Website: bh-photo
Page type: receipt
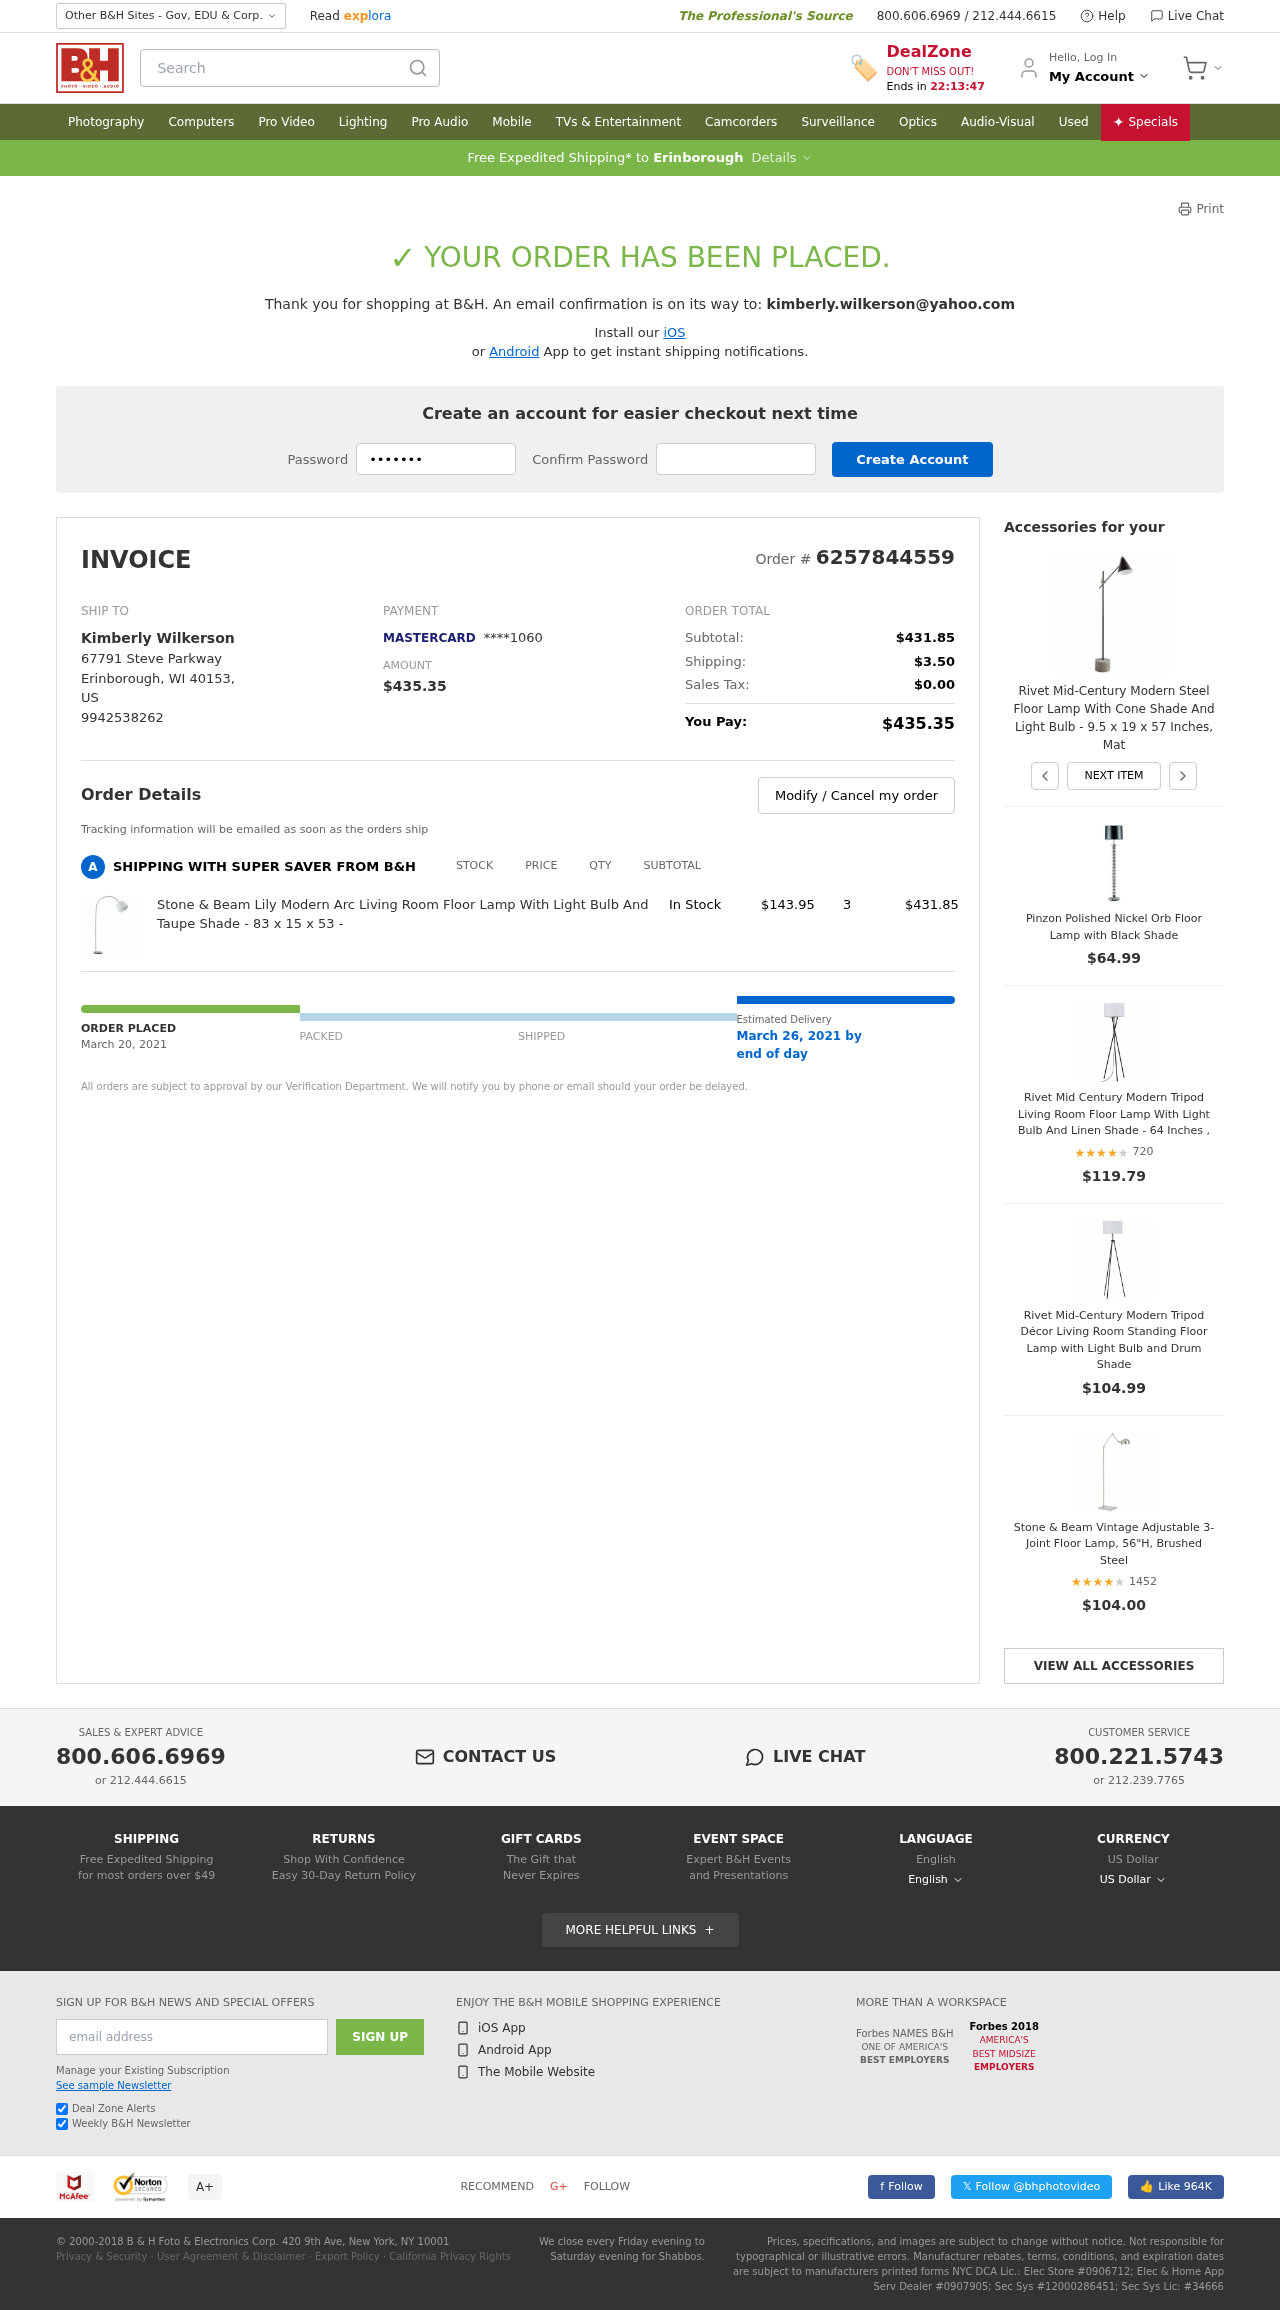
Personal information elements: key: PII_CARD_LAST4
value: ****1060
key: PII_CARD_TYPE
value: MASTERCARD
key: PII_CITY
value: Erinborough
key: PII_COUNTRY_CODE
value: US
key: PII_EMAIL
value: kimberly.wilkerson@yahoo.com
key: PII_FULLNAME
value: Kimberly Wilkerson
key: PII_PHONE
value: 9942538262
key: PII_POSTCODE
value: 40153
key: PII_STATE_ABBR
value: WI
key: PII_STREET
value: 67791 Steve Parkway
Product elements: key: PRODUCT1_NAME
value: Stone & Beam Lily Modern Arc Living Room Floor Lamp With Light Bulb And Taupe Shade - 83 x 15 x 53 -
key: PRODUCT1_PRICE
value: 143.95
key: PRODUCT1_QUANTITY
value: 3
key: PRODUCT2_NAME
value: Rivet Mid-Century Modern Steel Floor Lamp With Cone Shade And Light Bulb - 9.5 x 19 x 57 Inches, Mat
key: PRODUCT3_NAME
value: Pinzon Polished Nickel Orb Floor Lamp with Black Shade
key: PRODUCT3_PRICE
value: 64.99
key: PRODUCT4_NAME
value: Rivet Mid Century Modern Tripod Living Room Floor Lamp With Light Bulb And Linen Shade - 64 Inches ,
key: PRODUCT4_NUM_RATINGS
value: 720
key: PRODUCT4_PRICE
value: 119.79
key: PRODUCT4_RATING
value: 4.4
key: PRODUCT5_NAME
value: Rivet Mid-Century Modern Tripod Décor Living Room Standing Floor Lamp with Light Bulb and Drum Shade
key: PRODUCT5_PRICE
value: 104.99
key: PRODUCT6_NAME
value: Stone & Beam Vintage Adjustable 3-Joint Floor Lamp, 56"H, Brushed Steel
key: PRODUCT6_NUM_RATINGS
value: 1452
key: PRODUCT6_PRICE
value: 104
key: PRODUCT6_RATING
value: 3.6
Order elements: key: ORDER_ID
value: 6257844559
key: ORDER_TOTAL
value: $435.35
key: ORDER_SUBTOTAL
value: $431.85
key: ORDER_SHIPPING_COST
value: $3.50
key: ORDER_TAX
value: $0.00
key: ORDER_DATE
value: March 20, 2021
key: ORDER_DELIVERY_DATE
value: March 26, 2021 by
Search elements: key: HEADER_SEARCH
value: Search